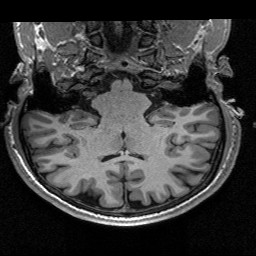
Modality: T1w
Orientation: sagittal
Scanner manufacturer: siemens
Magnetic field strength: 3 T
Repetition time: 2.53 s
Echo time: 0.00267 s